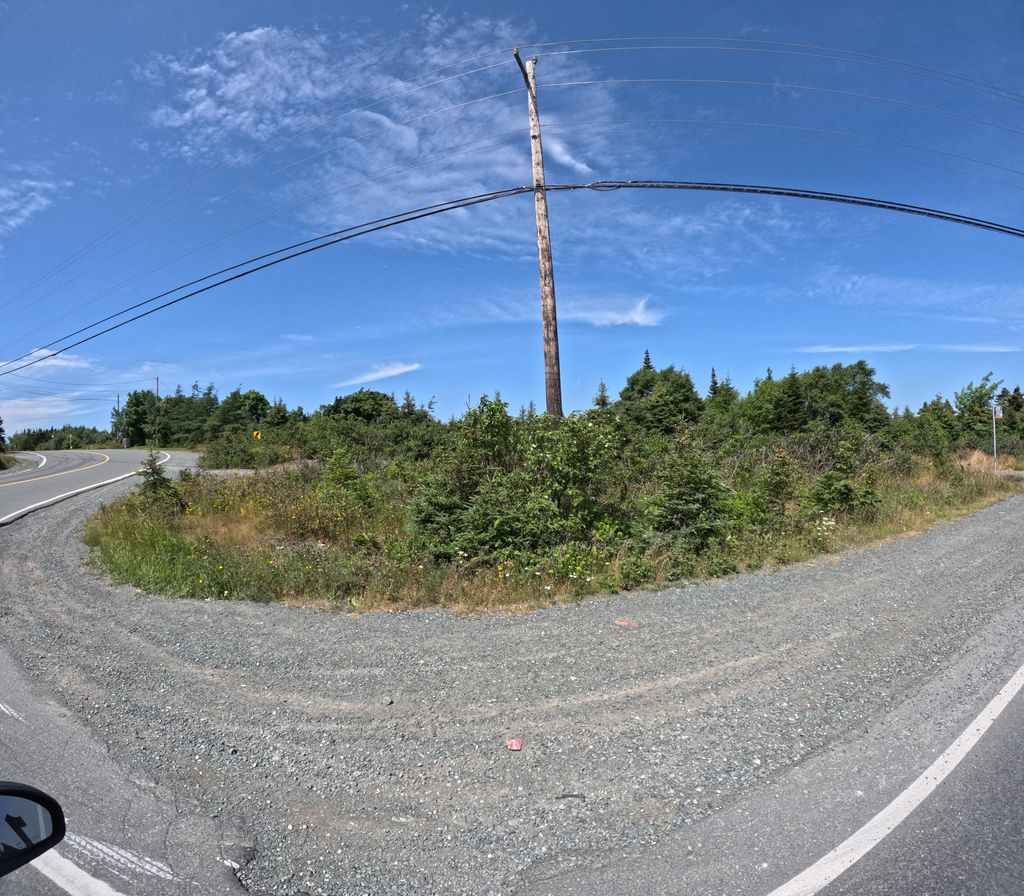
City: st_johns